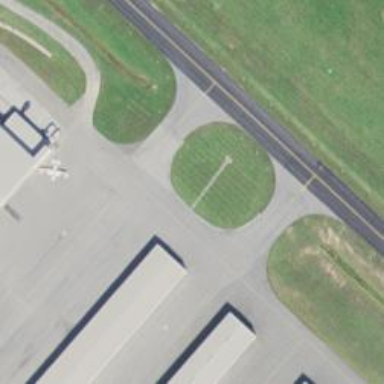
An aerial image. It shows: View of taxiway at the airport.